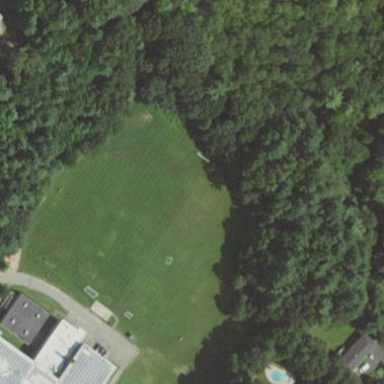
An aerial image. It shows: Soccer pitch for outdoor sports and leisure activities.